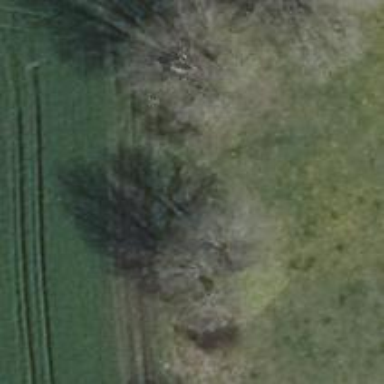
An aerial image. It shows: Deciduous tree with broadleaved leaves.